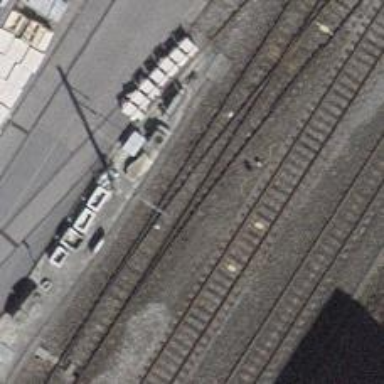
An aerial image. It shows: Single-track railway siding with electrified contact lines.